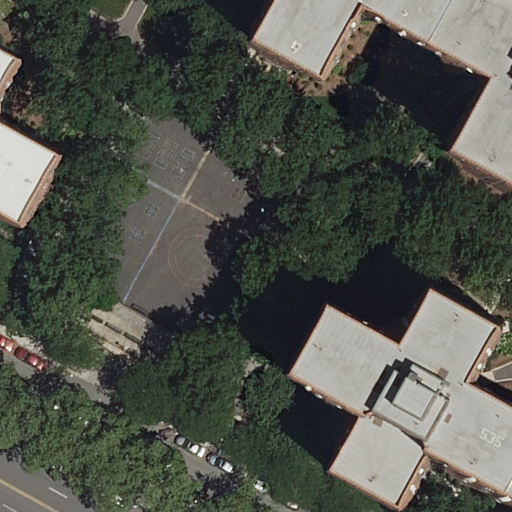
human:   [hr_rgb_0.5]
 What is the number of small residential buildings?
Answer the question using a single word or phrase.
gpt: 0

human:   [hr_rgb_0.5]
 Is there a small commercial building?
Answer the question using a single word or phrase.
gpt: no

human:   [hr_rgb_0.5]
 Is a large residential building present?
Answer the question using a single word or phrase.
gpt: yes

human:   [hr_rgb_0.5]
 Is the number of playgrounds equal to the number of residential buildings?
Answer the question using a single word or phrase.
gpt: no

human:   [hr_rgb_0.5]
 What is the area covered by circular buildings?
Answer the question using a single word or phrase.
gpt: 0m2

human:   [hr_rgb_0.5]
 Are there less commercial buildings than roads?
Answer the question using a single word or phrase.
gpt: yes

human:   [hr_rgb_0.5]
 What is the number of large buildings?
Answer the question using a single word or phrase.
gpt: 3

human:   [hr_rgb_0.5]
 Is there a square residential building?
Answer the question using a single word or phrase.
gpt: no

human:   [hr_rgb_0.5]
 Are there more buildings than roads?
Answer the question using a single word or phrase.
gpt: no

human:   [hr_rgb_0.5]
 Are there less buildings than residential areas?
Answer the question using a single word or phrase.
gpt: no

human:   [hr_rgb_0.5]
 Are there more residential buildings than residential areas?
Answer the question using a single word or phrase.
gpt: yes

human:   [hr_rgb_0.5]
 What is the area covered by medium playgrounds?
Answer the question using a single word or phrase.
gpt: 0m2

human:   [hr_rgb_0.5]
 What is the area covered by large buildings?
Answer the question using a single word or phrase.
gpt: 3927m2

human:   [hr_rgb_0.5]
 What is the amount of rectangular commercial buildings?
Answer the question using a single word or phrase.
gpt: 0

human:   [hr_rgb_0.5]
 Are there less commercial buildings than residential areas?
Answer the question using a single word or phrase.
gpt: yes

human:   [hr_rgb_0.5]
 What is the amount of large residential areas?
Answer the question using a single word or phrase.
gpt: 1

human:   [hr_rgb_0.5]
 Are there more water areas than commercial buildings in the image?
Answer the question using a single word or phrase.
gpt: no

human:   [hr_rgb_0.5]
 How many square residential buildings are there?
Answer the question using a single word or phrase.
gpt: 0

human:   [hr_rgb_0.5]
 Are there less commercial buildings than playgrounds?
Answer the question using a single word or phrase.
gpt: yes

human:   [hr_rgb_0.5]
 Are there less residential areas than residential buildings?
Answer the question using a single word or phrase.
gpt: yes

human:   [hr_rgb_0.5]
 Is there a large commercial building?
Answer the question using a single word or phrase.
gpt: no

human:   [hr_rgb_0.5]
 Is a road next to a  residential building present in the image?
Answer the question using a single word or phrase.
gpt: yes

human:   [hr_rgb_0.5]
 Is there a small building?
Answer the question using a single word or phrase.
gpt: no

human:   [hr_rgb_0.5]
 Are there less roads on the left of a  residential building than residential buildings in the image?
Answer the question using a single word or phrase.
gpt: no

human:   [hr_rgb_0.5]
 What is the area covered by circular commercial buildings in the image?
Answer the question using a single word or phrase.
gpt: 0m2

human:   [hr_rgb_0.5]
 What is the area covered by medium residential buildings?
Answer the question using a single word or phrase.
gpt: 152m2

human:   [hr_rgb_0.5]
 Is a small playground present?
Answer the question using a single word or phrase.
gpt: no

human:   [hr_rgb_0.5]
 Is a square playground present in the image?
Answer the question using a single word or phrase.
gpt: no

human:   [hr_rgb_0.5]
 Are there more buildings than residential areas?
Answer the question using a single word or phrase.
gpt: yes

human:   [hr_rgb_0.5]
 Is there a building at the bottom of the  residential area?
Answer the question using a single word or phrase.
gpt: yes

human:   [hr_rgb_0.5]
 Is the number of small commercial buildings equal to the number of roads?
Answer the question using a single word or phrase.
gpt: no

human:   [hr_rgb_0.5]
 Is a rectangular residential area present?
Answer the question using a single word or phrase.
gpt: yes

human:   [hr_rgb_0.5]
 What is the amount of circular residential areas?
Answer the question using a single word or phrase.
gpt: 0

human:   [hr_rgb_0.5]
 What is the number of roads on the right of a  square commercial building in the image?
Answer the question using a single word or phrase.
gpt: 0

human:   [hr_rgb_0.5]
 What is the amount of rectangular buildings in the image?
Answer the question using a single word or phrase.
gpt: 0

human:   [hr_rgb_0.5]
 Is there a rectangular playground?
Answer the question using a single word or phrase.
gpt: yes